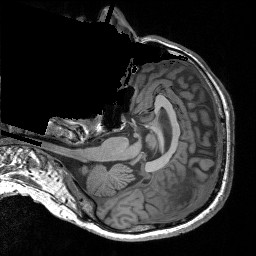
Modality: T1w
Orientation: axial